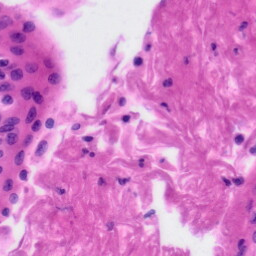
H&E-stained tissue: Tonsil